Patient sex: M
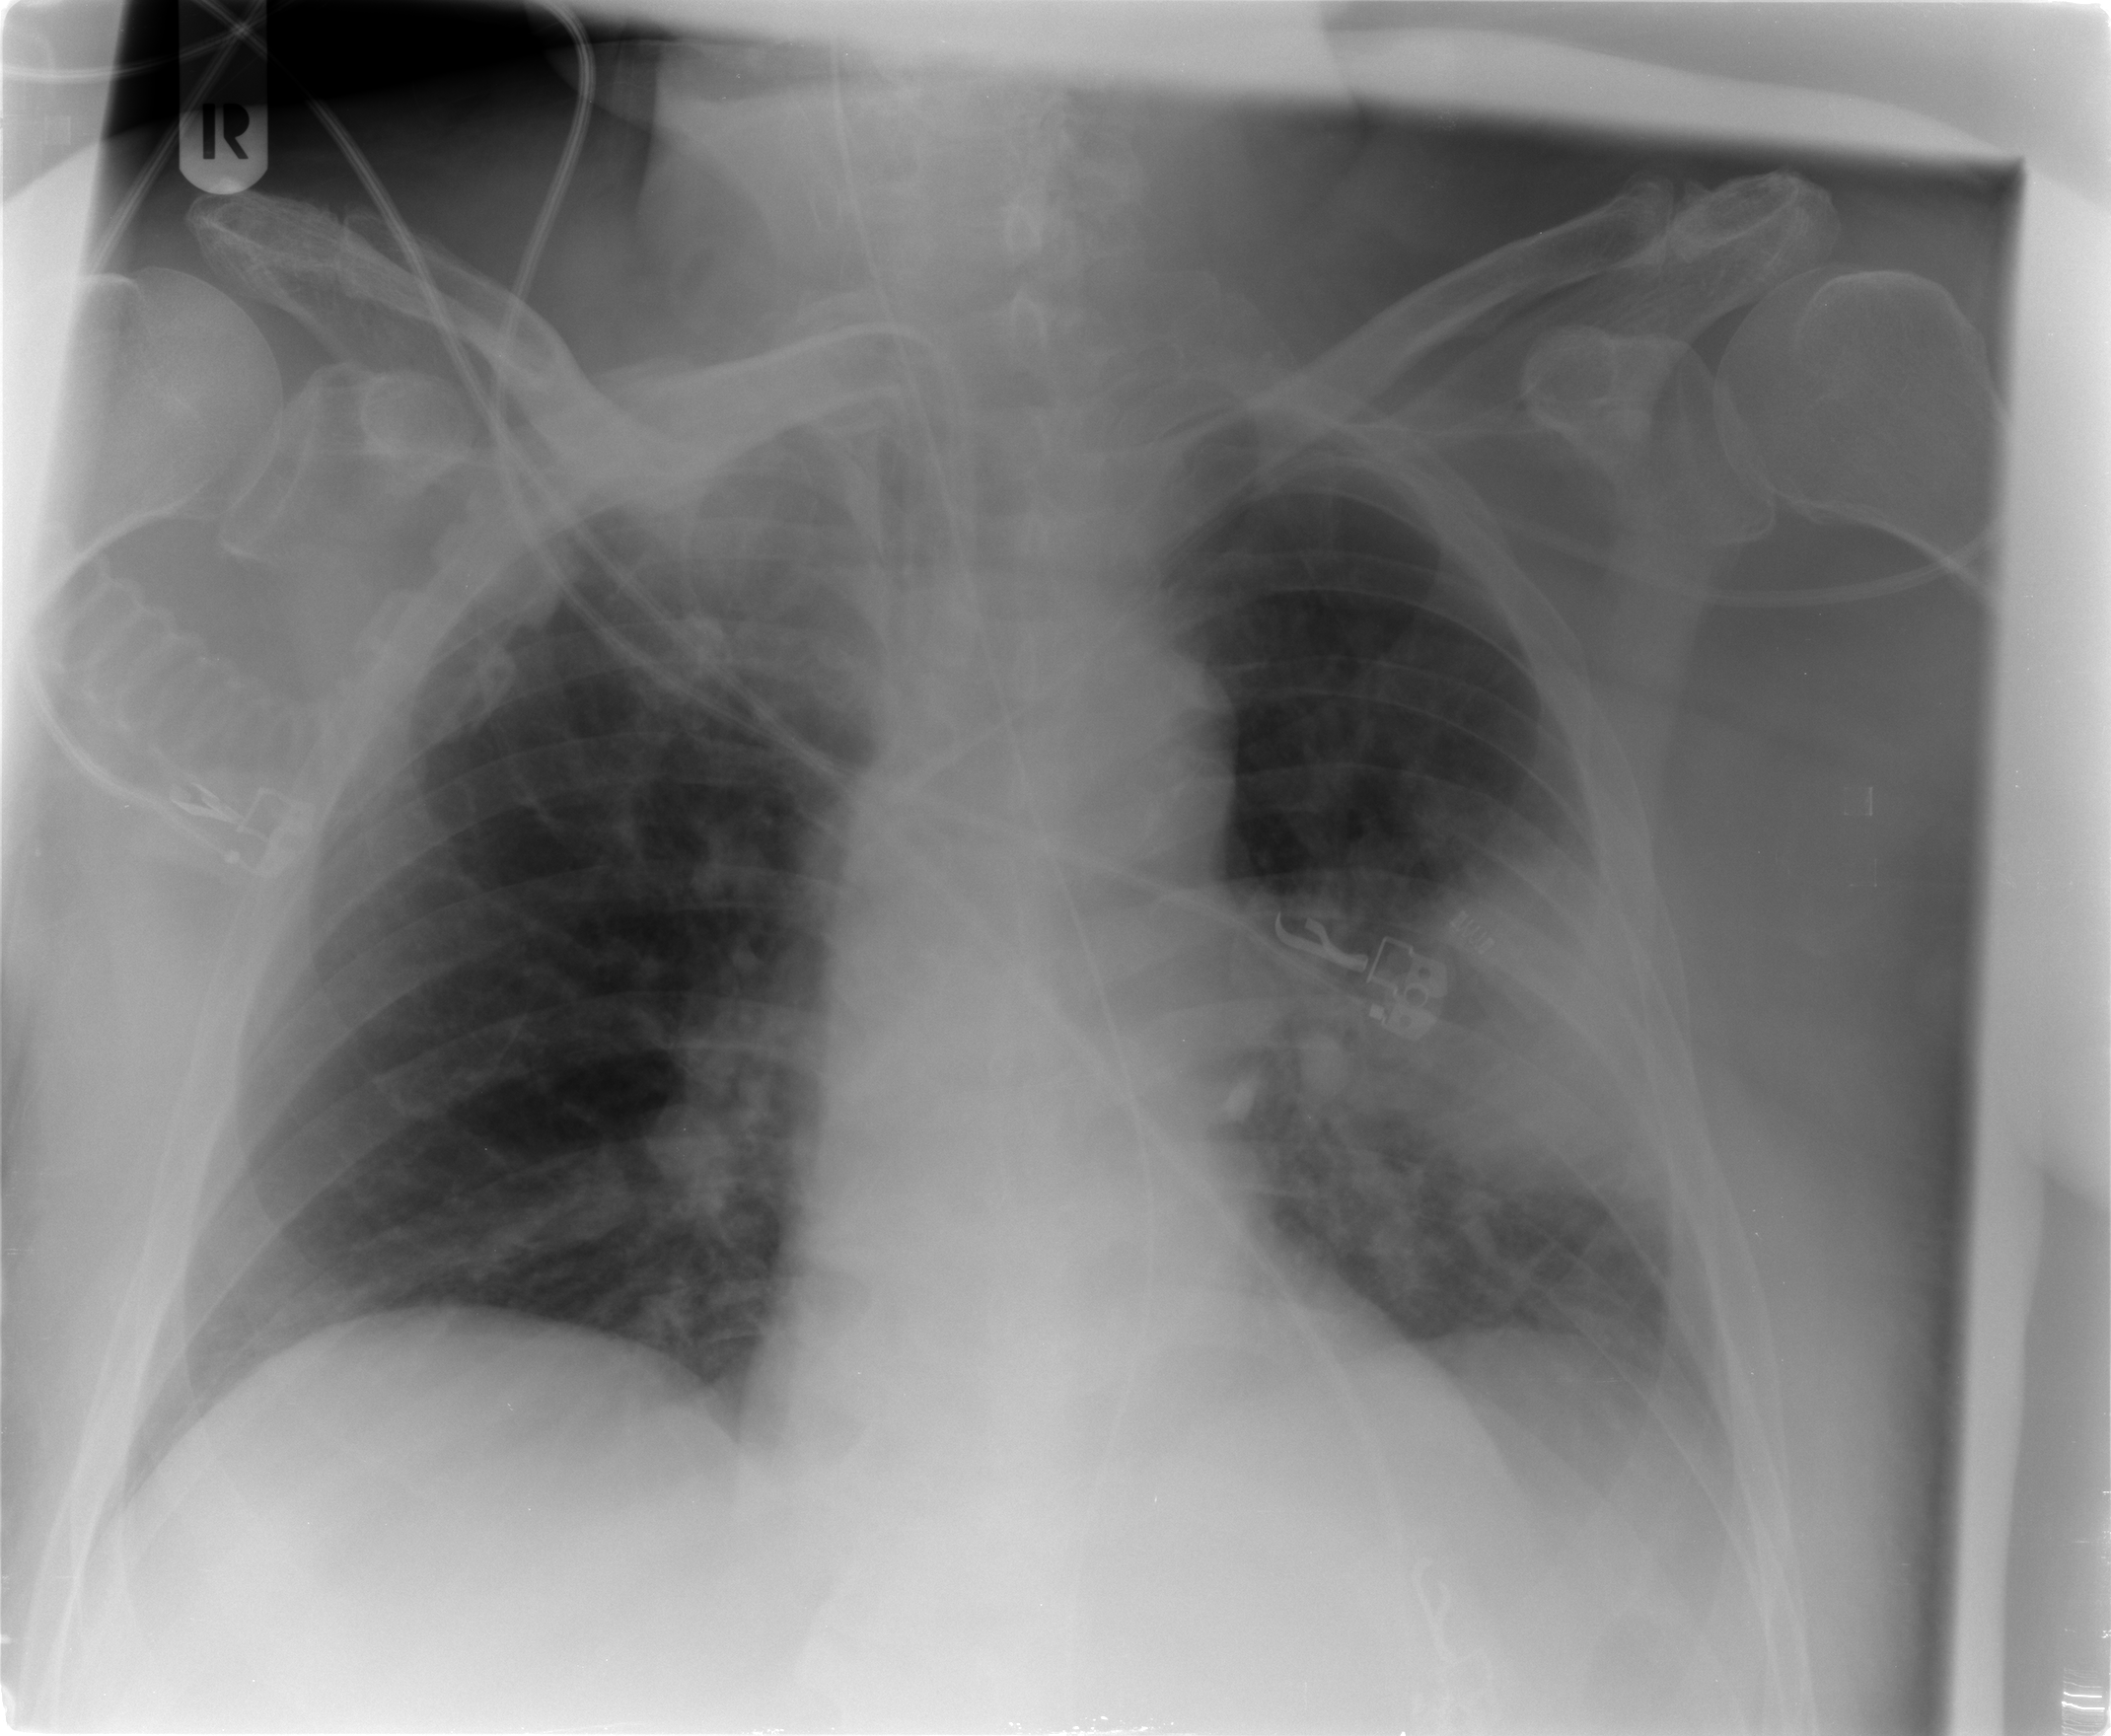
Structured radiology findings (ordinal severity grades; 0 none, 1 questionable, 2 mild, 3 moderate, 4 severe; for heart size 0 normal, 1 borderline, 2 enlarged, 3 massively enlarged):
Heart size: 0
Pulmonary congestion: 0
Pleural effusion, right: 0
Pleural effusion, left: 1
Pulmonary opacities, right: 0
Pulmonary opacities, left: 2
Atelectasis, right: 2
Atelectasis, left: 2